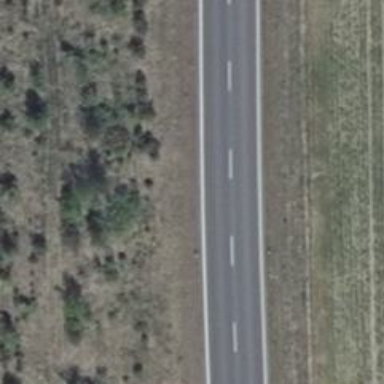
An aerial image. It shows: Primary road with asphalt surface.